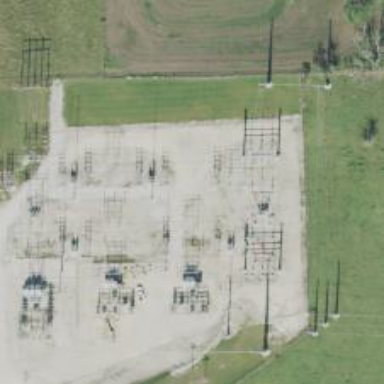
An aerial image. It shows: Switch used for power control.